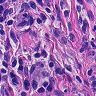
Metastatic tissue present: yes